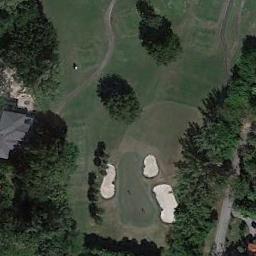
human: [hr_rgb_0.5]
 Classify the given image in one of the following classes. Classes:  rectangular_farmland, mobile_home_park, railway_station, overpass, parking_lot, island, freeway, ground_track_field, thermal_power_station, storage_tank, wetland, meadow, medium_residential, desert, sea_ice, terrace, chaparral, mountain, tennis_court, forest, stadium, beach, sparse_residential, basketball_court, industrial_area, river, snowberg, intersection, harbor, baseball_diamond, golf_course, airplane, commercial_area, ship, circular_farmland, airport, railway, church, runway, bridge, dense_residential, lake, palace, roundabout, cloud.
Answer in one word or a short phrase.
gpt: golf_course